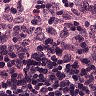
Metastatic tissue present: no